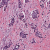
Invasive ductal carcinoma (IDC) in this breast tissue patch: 1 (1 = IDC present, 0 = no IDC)